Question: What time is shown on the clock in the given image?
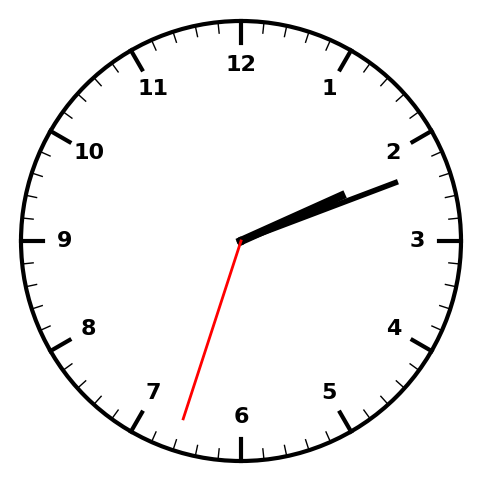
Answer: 02:11:33